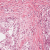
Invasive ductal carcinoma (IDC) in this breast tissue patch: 0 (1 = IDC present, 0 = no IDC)